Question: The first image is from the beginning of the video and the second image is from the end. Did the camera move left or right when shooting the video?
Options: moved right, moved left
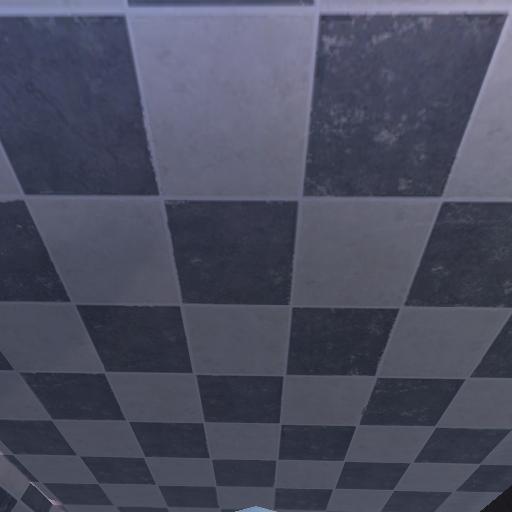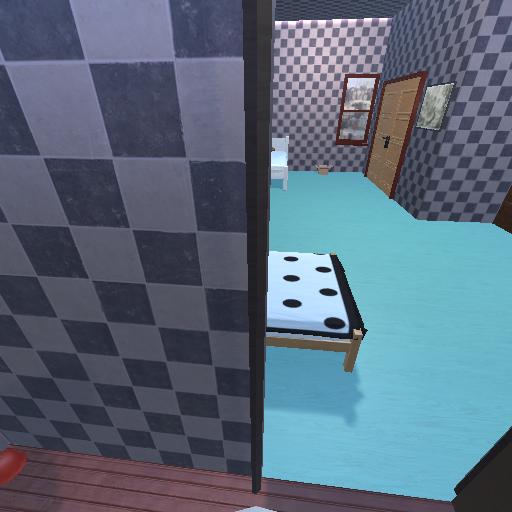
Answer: moved right